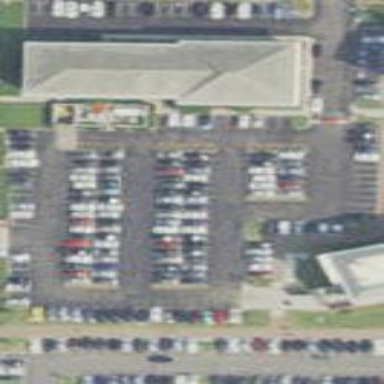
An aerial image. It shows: Parking area with surface.